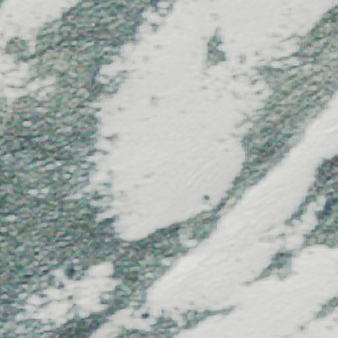
Label: other